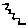
Label: zigzag